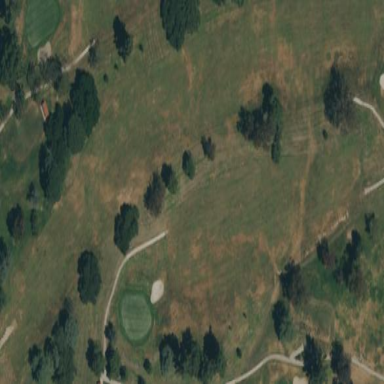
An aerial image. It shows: Golf fairway surrounded by grass.